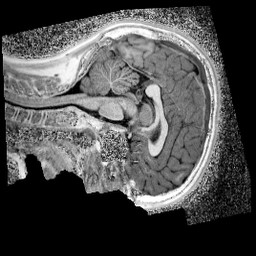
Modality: UNIT1_denoised
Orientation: sagittal
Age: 13
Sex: male
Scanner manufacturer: siemens
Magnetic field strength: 3 T
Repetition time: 4 s
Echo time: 0.00299 s